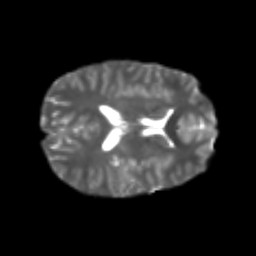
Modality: T2w
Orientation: axial
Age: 21
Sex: male
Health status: healthy
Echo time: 0.074 s